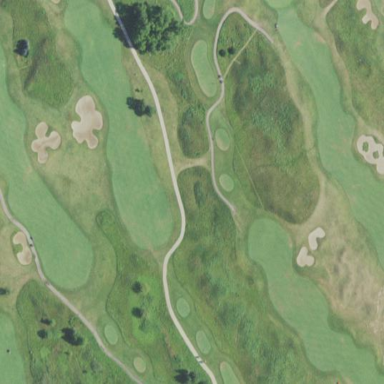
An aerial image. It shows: Rough area on grassy golf course.